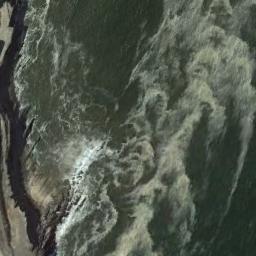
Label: beach